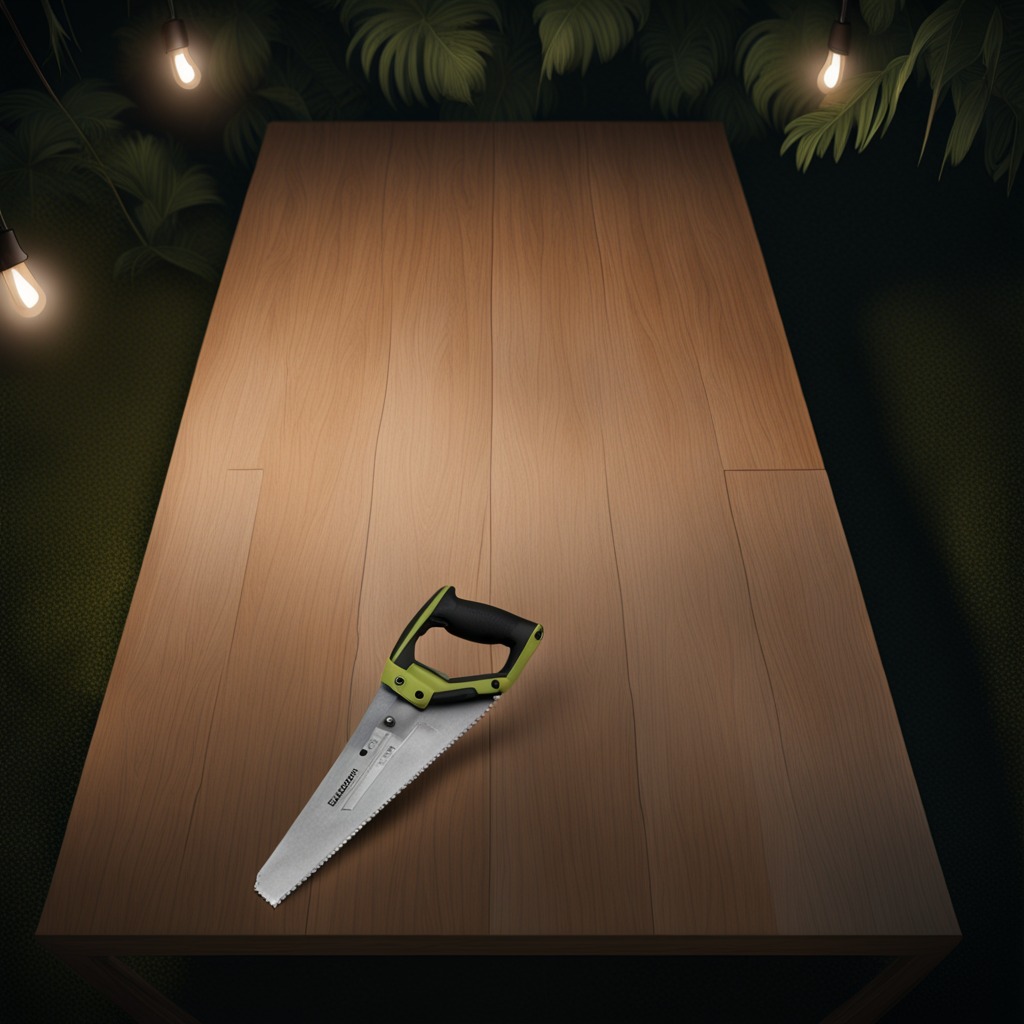
A metal saw is lying on the wooden table.